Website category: sports
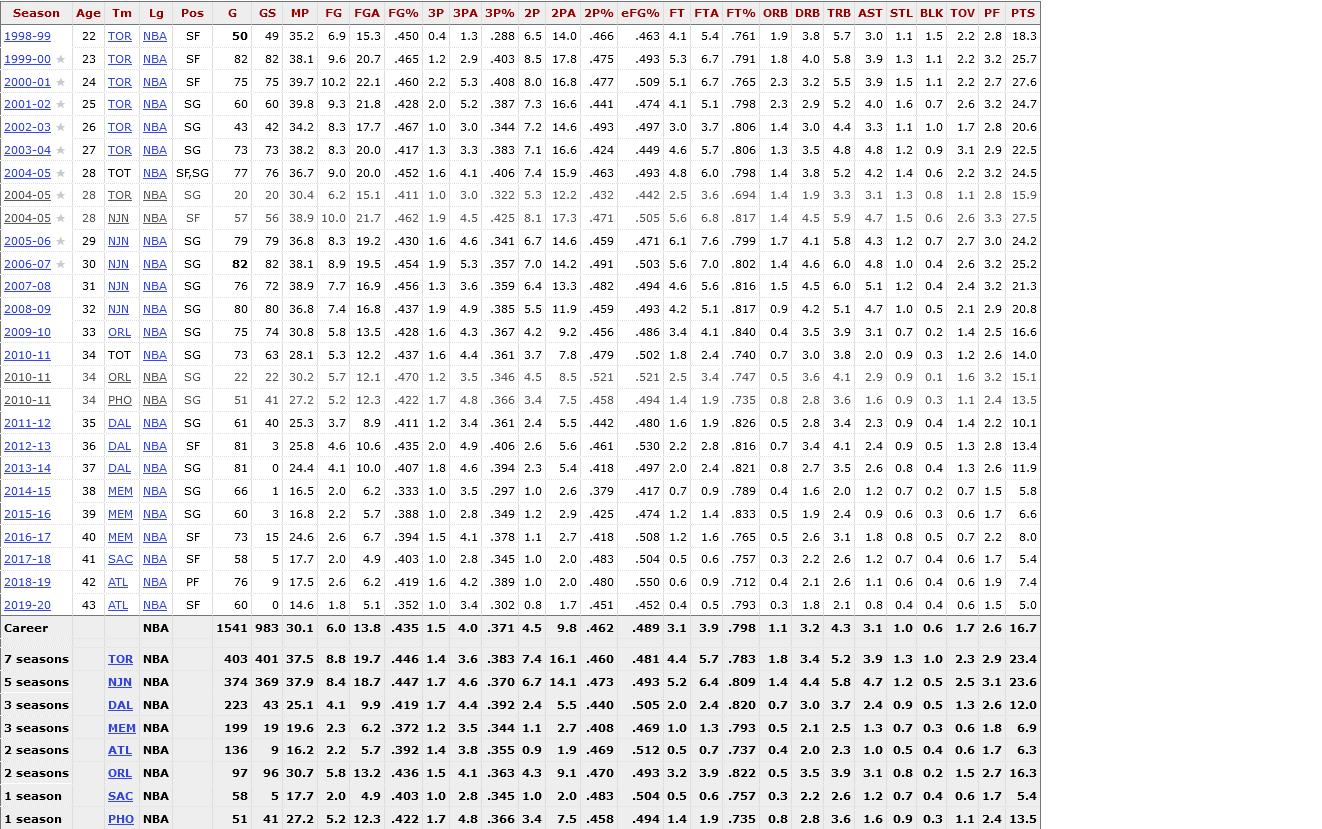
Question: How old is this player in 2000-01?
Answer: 24

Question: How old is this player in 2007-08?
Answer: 31

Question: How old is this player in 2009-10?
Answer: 33

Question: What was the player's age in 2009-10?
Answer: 33

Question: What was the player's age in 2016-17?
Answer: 40

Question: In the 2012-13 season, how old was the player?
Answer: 36

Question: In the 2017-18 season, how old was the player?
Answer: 41

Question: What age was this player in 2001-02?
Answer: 25

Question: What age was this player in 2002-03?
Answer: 26

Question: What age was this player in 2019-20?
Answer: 43

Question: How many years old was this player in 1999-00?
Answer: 23

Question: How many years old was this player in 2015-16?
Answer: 39

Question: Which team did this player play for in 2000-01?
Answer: TOR

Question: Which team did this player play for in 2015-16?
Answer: MEM

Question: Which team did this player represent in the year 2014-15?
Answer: MEM

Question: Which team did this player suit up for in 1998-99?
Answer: TOR

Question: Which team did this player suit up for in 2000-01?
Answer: TOR

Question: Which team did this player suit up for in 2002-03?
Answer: TOR

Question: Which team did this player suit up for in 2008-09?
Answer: NJN

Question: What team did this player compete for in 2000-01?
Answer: TOR

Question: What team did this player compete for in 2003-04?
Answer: TOR

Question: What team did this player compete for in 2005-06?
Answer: NJN

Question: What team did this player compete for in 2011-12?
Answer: DAL

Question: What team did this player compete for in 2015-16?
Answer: MEM

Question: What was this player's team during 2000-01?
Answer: TOR

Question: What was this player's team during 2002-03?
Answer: TOR

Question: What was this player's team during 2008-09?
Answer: NJN

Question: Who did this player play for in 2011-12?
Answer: DAL

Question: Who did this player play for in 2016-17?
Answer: MEM

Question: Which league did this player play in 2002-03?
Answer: NBA

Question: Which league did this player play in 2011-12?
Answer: NBA

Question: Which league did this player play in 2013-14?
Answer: NBA

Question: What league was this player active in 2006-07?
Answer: NBA

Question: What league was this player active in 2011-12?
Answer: NBA

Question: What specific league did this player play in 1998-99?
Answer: NBA

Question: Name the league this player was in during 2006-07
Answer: NBA

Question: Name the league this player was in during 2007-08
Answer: NBA

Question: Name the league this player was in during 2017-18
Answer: NBA

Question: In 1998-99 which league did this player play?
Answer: NBA

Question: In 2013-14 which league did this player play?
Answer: NBA

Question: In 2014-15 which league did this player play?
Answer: NBA

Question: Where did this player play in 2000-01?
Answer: NBA

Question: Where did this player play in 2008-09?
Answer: NBA

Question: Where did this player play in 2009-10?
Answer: NBA

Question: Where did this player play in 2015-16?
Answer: NBA

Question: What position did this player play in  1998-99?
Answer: SF

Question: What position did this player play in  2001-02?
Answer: SG

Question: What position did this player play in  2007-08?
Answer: SG

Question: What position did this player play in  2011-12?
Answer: SG

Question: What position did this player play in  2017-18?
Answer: SF

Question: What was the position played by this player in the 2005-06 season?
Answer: SG

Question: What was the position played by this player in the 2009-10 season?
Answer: SG

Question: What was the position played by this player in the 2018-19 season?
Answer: PF

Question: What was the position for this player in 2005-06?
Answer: SG

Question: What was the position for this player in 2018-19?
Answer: PF

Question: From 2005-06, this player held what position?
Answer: SG

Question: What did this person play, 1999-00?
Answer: SF

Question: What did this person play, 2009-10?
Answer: SG

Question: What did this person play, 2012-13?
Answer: SF

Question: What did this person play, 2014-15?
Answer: SG

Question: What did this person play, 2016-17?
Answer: SF

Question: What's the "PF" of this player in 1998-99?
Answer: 2.8

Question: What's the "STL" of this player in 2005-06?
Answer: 1.2

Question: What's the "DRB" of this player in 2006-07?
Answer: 4.6